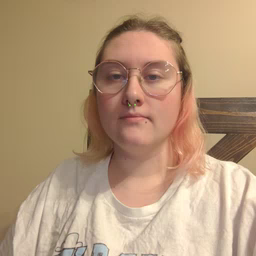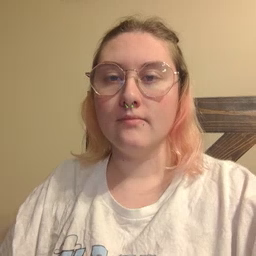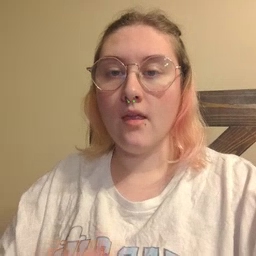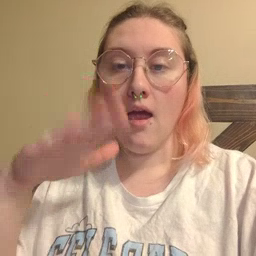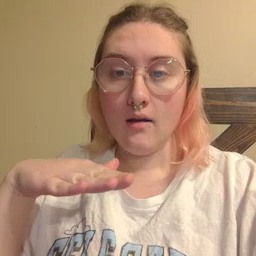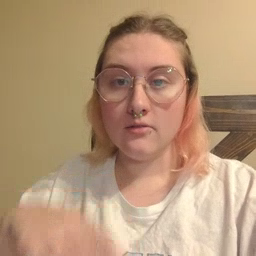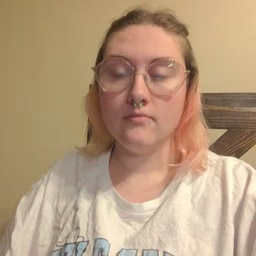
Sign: on